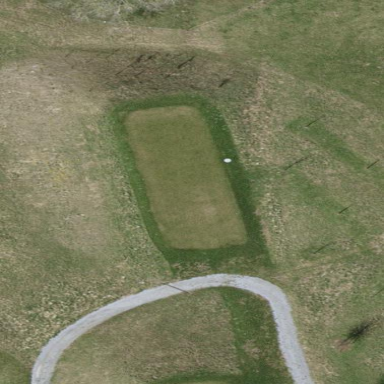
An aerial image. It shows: Grassy area designated as golf tee.